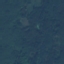
Label: Forest